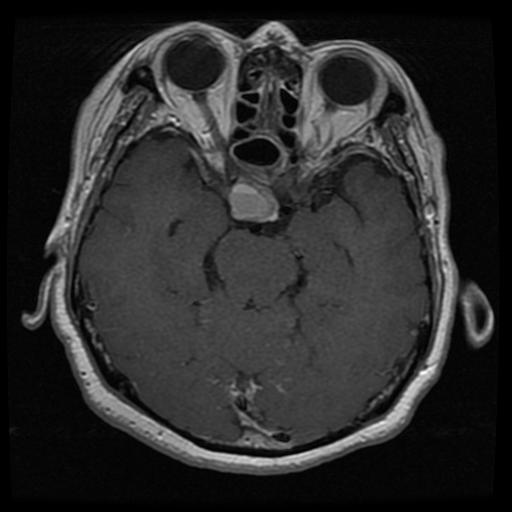
Label: pituitary